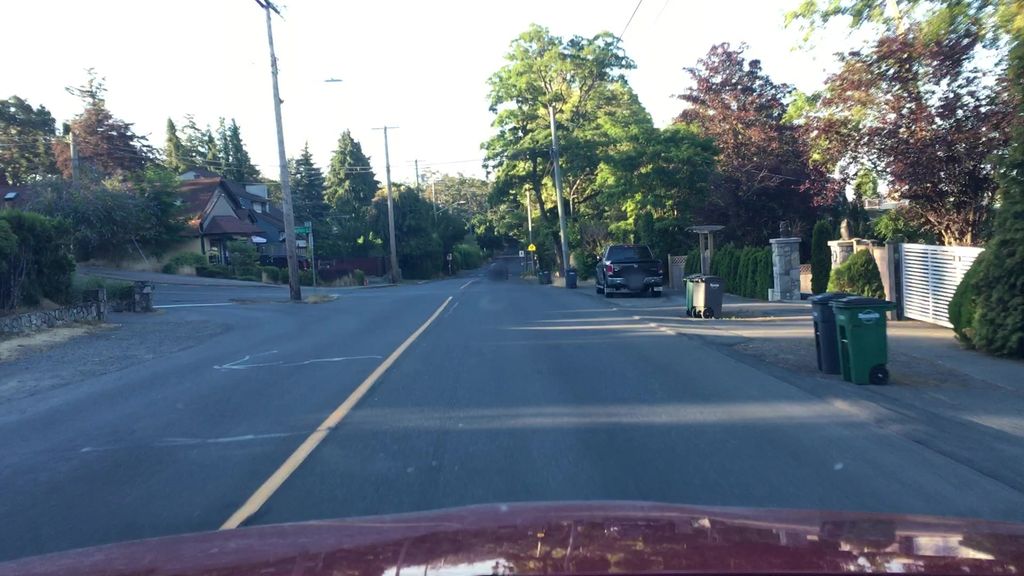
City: victoria